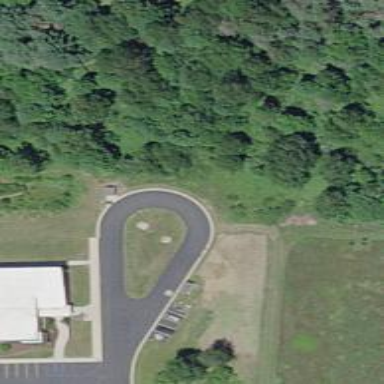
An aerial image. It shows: Turning loop on the road.